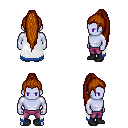
a pixel art fantasy rpg character, male body template, dark elf, purple skin, white trimmed cape, magenta pants, brunette extra-long topknot hairstyle, black shoes, four views (front, back, left, right), 2x2 character sprite sheet, small pixel art, hard edges, no anti-aliasing